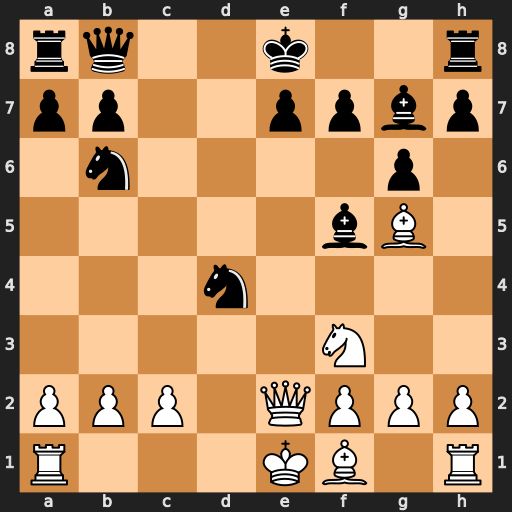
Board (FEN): rq2k2r/pp2ppbp/1n4p1/5bB1/3n4/5N2/PPP1QPPP/R3KB1R
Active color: w
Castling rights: KQkq
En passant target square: -
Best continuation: Qxe7#